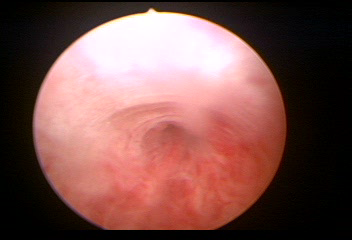
Modality: WLC
Class: Normal mucosa
Bladder cancer association: No